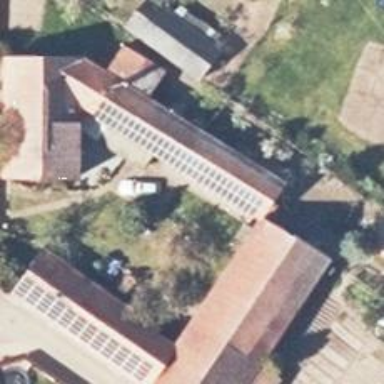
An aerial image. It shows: Small solar photovoltaic panel used as generator to produce electricity.